Interaction volume radius: 5 \u00c5
Interaction volume height: 10 \u00c5
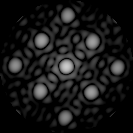
Disorder parameter: 0.1093